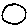
Label: circle